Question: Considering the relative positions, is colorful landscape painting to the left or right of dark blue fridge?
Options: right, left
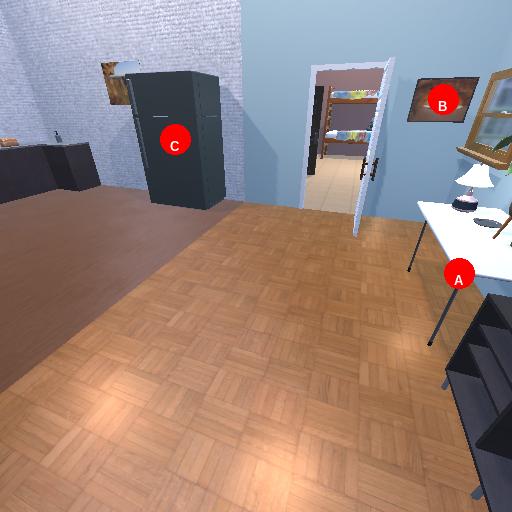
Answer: right